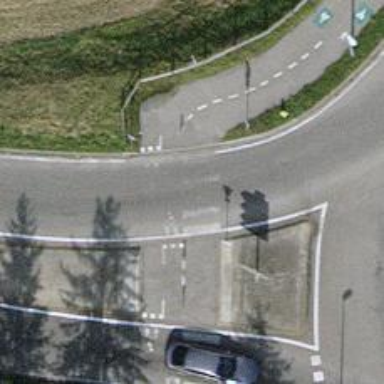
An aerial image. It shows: Uncontrolled road crossing.